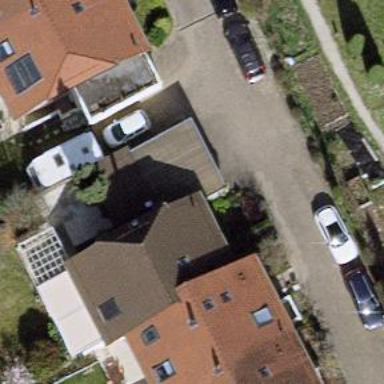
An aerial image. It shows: View of roof of building.